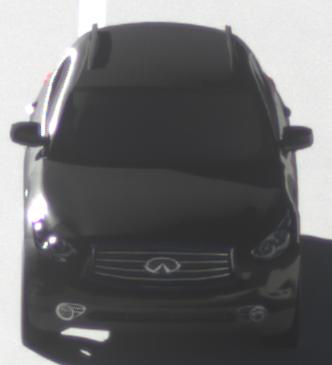
Make: Infiniti
Model: FX 37
Detailed model: FX (S51)
Model produced from: 2012/07
Model produced until: 2013/10
Doors: 5
Color: black
Road condition: dry road
Daytime: morning or afternoon
Contrast: high contrast